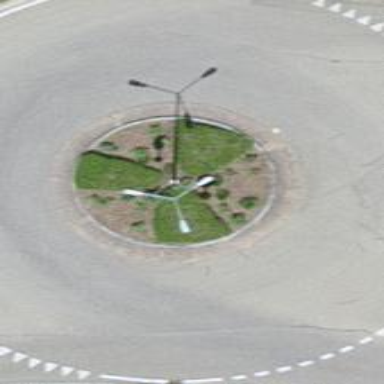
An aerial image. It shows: Flowerbed.